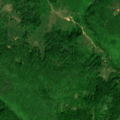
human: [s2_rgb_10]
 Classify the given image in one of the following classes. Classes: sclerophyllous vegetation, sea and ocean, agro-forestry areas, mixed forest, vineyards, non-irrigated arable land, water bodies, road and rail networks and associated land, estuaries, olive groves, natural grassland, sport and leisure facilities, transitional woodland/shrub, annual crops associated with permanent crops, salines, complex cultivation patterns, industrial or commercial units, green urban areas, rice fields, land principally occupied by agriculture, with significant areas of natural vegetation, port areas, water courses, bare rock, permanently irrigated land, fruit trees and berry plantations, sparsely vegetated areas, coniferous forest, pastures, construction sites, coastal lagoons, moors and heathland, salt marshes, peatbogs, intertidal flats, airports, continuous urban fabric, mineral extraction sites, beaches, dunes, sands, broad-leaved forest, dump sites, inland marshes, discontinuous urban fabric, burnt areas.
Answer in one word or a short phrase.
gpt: broad-leaved forest